Question: I don't ask for color schemes.
Are there any custom themes, is it even possible to create them?
> Options > Appearance > Themes

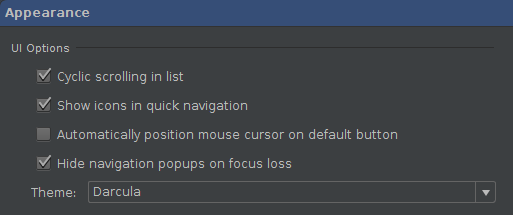
Answer: IDE themes are Java look&feels. It's technically possible to install any third-party L&F into JVM (<URL> and use it in PyCharm, but it will most likely look ugly and break the UI in many places. If you decide to go this route, start with the Substance.